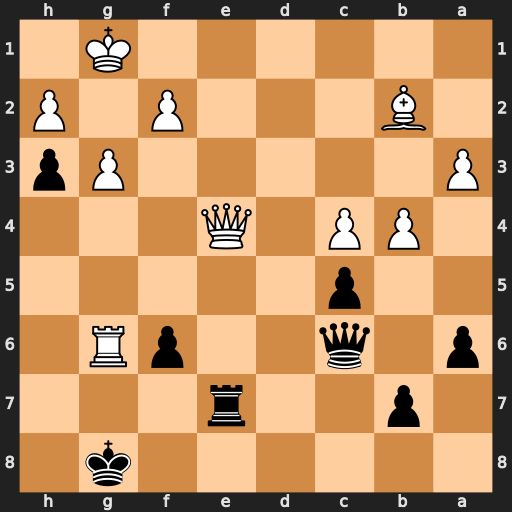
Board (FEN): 6k1/1p2r3/p1q2pR1/2p5/1PP1Q3/P5Pp/1B3P1P/6K1
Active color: b
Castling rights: -
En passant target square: -
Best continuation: Kf8 Rxf6+ Qxf6 Bxf6 Rxe4